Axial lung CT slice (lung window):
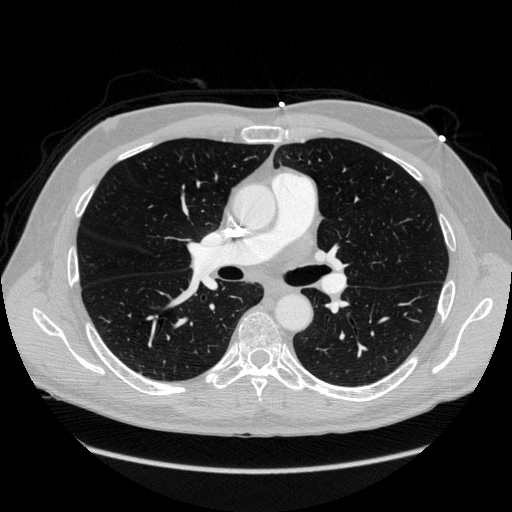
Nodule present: no